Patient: sex F, age 57
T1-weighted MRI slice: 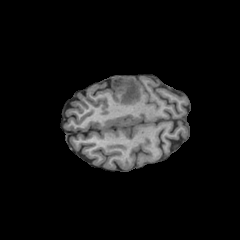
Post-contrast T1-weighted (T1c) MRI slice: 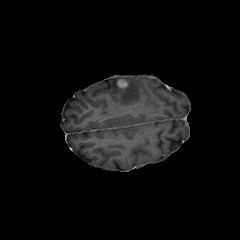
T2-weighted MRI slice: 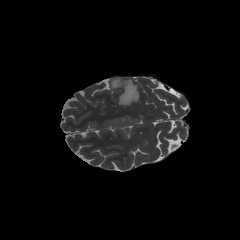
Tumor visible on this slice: yes
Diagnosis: Glioblastoma, IDH-wildtype
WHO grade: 4